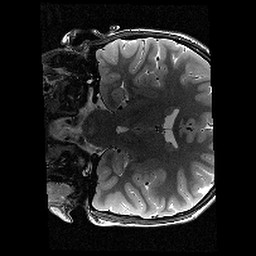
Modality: T2w
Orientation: coronal
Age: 13
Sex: female
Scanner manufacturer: siemens
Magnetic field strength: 3 T
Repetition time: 9.23 s
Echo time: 0.067 s